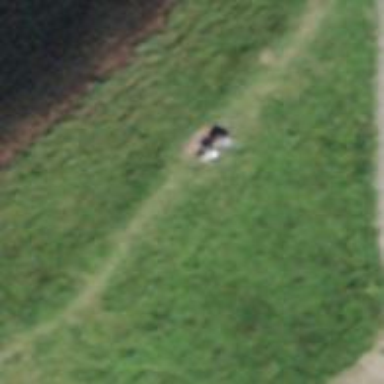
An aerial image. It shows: Bench.